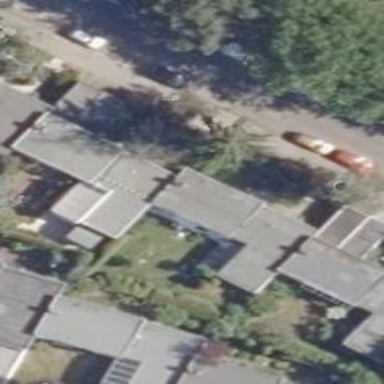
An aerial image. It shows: House with flat roof.